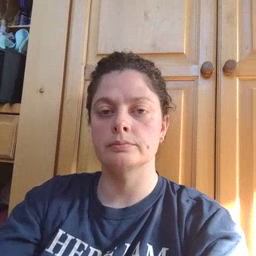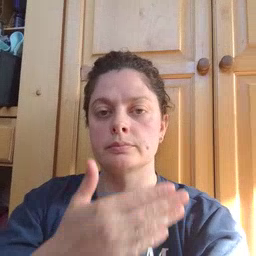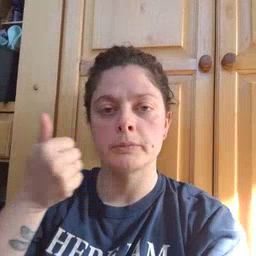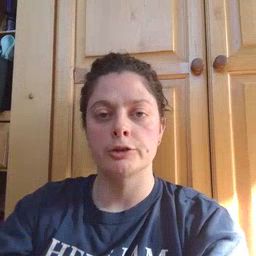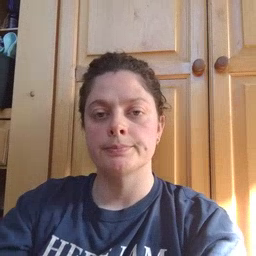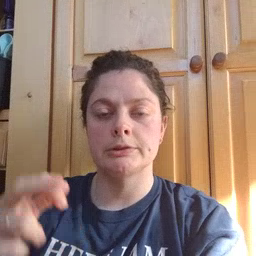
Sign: better